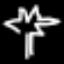
Label: palm tree